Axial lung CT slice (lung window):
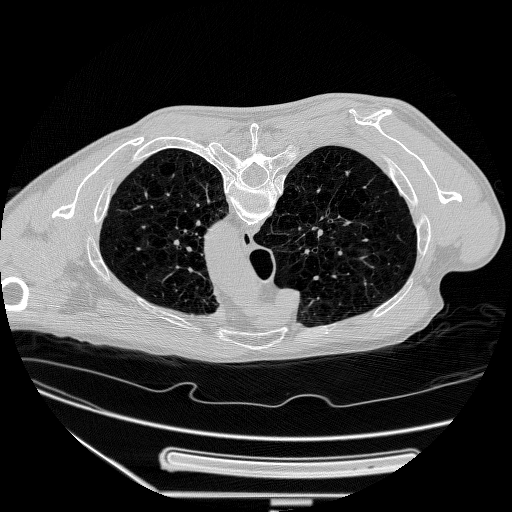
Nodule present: no